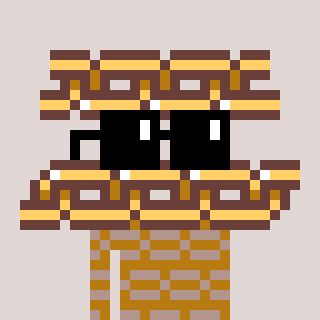
a pixel art character with square black sunglasses, a chain-shaped head and a gold-colored body on a warm background